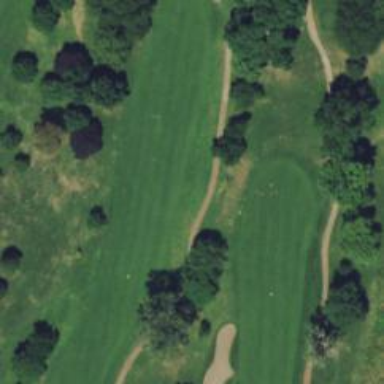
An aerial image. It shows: Golf hole.